【题型】解答题　【知识点】平面几何　【难度】easy
新定义：在直角三角形中，直角边与斜边之差的绝对值中较小的一个称为该直角三角形的“正减值”；直角三角形两直角边之差的绝对值称为该直角三角形的“余减值”。

\vspace{0.5em}
\noindent
(1)求证：当直角三角形“正减值”最大时“余减值”最小；

\vspace{0.5em}
\noindent
(2)设某直角三角形正减值的大小为$\alpha$，余减值的大小为$\beta$，试判断“$\sin\alpha + \sin\beta = 2$”是“该直角三角形三边长度可构成等差数列”的什么条件并说明理由；

\vspace{0.5em}
\noindent
(3)如图所示，从双曲线$\dfrac{x^2}{a^2}-\dfrac{y^2}{b^2}=1(a>0,b>0)$的左焦点$F$引圆$x^2+y^2=a^2$的切线，切点为$T$，延长$FT$交双曲线右支于$P$点，若$M$为线段$FP$的中点，$O$为坐标原点，$|MT|>a$，请选择图中任意几点连接（不添加点），构造出两个直角三角形，满足其中一个直角三角形的正减值与另一个直角三角形的余减值相同并说明理由.

% 题目与解答之间间距美化
\vspace{0.5em}
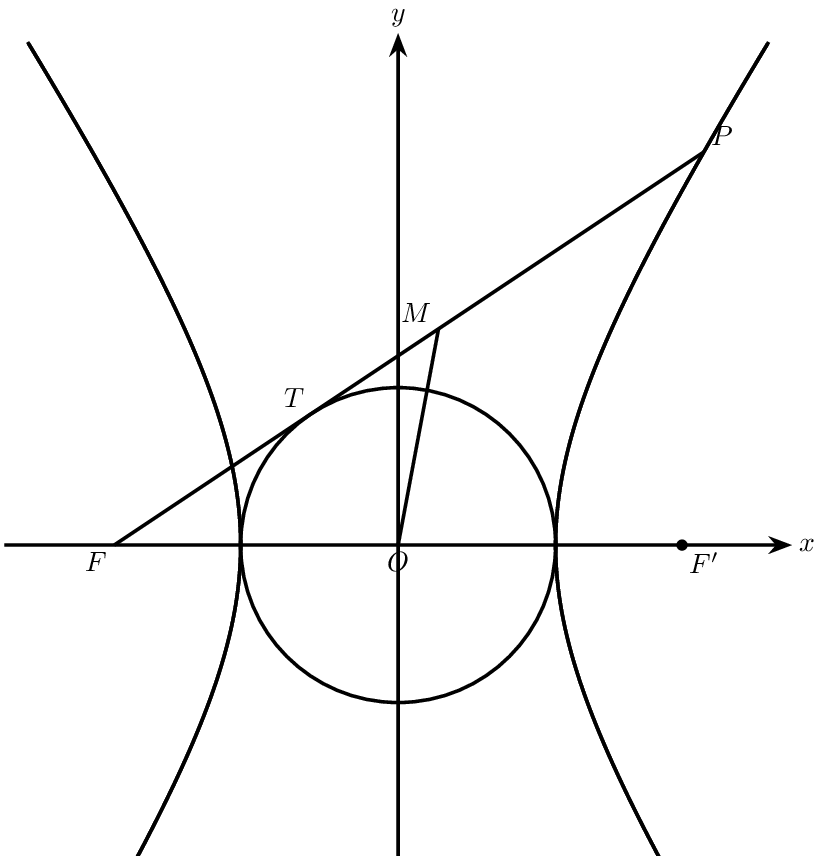
【解答】
\noindent
【详解】

\vspace{0.5em}
\noindent
（1）由定义设三边$a\leq b < c$，则正减值$d=c-b$，

\noindent
则$a=\sqrt{c^2-b^2}=\sqrt{(c-b)(c+b)}=\sqrt{d(2b+d)}$，

\noindent
因$a\leq b$，则$\sqrt{d(2b+d)}\leq b$，得$\left(\dfrac{d}{b}\right)^2 + 2\left(\dfrac{d}{b}\right) -1 \leq 0$，得$\dfrac{d}{b}\leq \sqrt{2}-1$，

\noindent
即$d\leq (\sqrt{2}-1)b$，则正减值的最大值为$(\sqrt{2}-1)b$，

\noindent
此时$a=\sqrt{(\sqrt{2}-1)b\times\left[2b+(\sqrt{2}-1)b\right]}=b$，

\noindent
则该三角形为等腰直角三角形，余减值为0最小.

\noindent
故当直角三角形“正减值”最大时“余减值”最小；

\vspace{0.5em}
\noindent
（2）既不充分也非必要条件，证明如下：

\noindent
设$a\leq b < c$，则“正减值”$\alpha=c-b$，“余减值”$\beta=b-a$，

\noindent
则三边成等差数列的充要条件为$c-b=b-a$，即$\alpha=\beta$；

\noindent
$\sin\alpha + \sin\beta = 2$的充要条件为$\sin\alpha = \sin\beta = 1$，

\noindent
即$\alpha = \dfrac{\pi}{2} + 2k_1\pi,k_1\in\mathbb{N}^*,\beta = \dfrac{\pi}{2} + 2k_2\pi,k_2\in\mathbb{N}^*$；

\noindent
显然$\alpha = \beta$是$\alpha = \dfrac{\pi}{2} + 2k_1\pi,k_1\in\mathbb{N}^*,\beta = \dfrac{\pi}{2} + 2k_2\pi,k_2\in\mathbb{N}^*$的既不充分也非必要条件，

\noindent
综上，“$\sin\alpha + \sin\beta = 2$”是“该直角三角形三边长度可构成等差数列”的既不充分也非必要条件；

\vspace{0.5em}
\noindent
（3）连接$OT$，则两三角形为$\triangle OFT$和$\triangle OTM$，

\noindent
因为点$O,M$分别是$FF'$和$FP$的中点，

\noindent
所以$|MO|=\dfrac{1}{2}|PF'|=\dfrac{1}{2}(|PF|-2a)=\dfrac{1}{2}|PF|-a=|MF|-a$，

\noindent
$\therefore |MO|-|MT|=|MF|-|MT|-a=|FT|-a=|FT|-|OT|$，

\noindent
综上：$\triangle OFT$的余减值和$\triangle OTM$正减值大小相同.

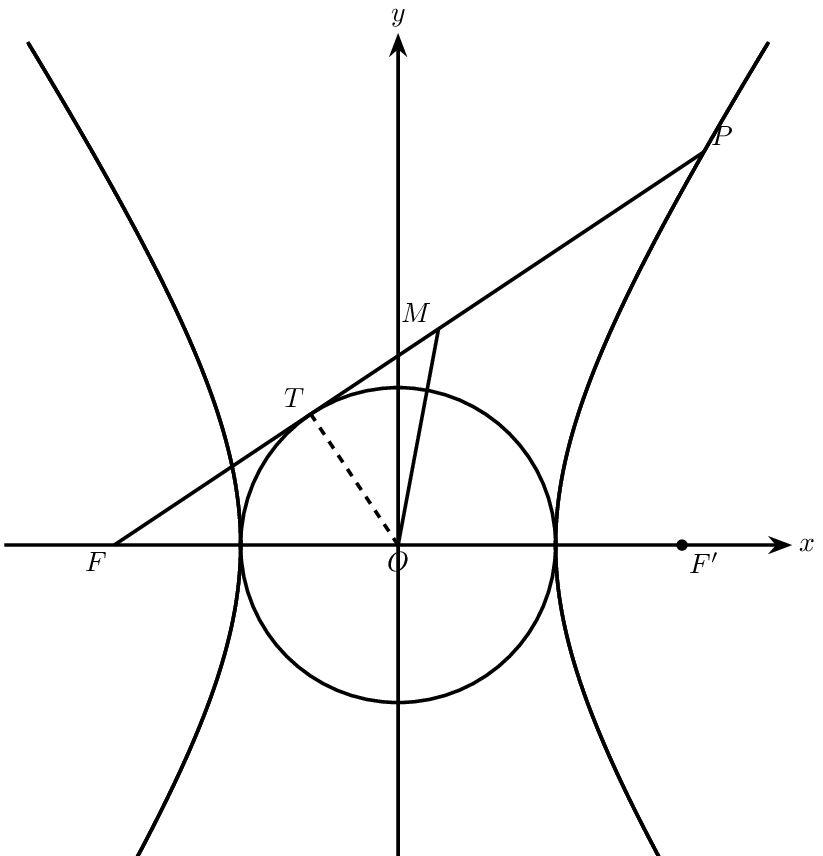